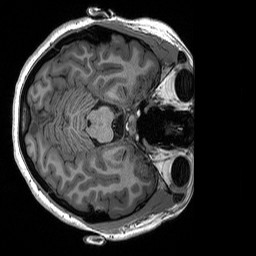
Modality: T1w
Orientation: axial
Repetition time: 8 s
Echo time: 0.066 s